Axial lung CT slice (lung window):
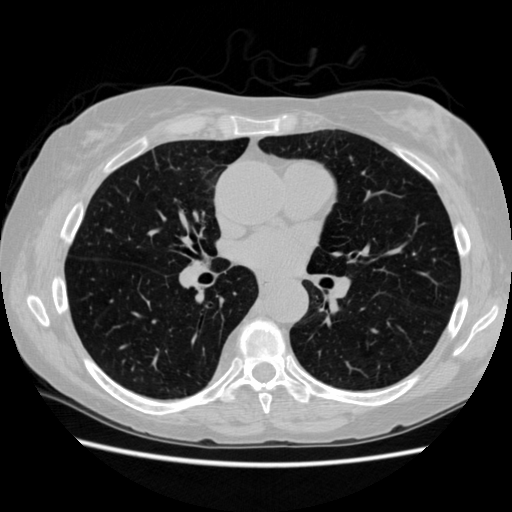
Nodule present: no